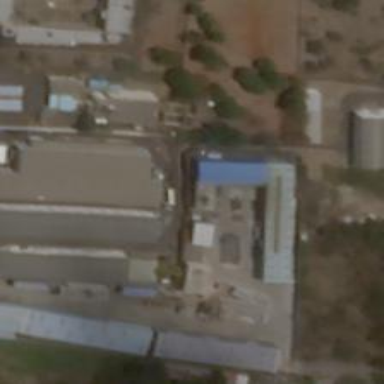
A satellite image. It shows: Industrial building.